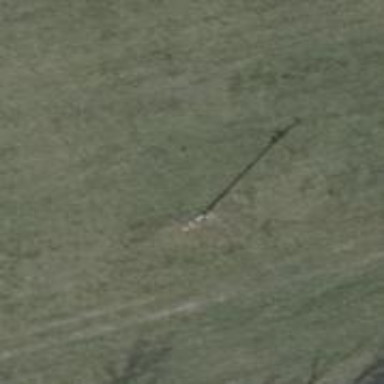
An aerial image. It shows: Power pole.